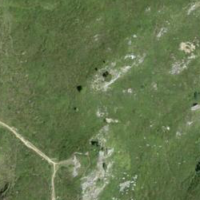
EUNIS habitat code: 23
Species observed at this site:
Arnica montana
Vaccinium uliginosum